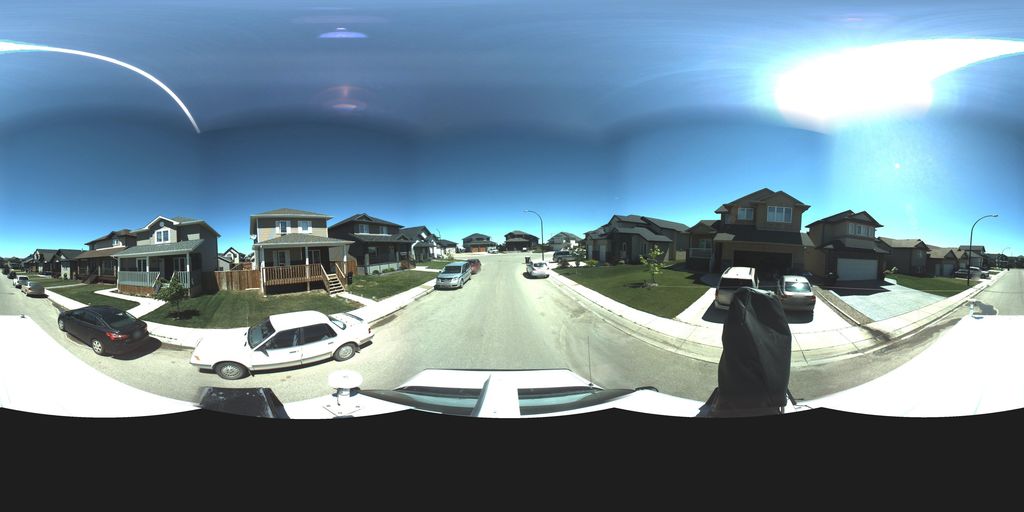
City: saskatoon